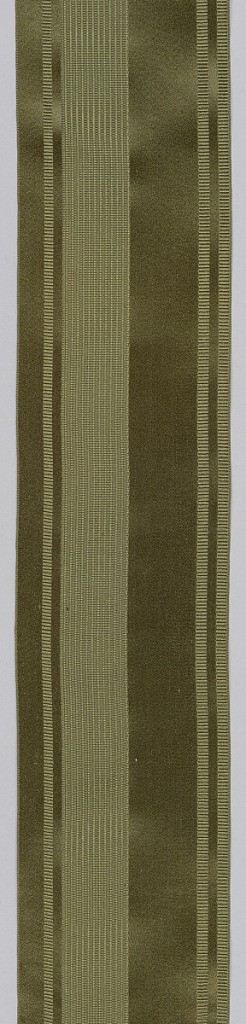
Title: Textile
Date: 19th century
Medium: silk Technique: compound satin weave
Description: Olive green ribbon with satin and ribbed stripes.